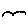
Label: bird